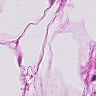
Metastatic tissue present: no